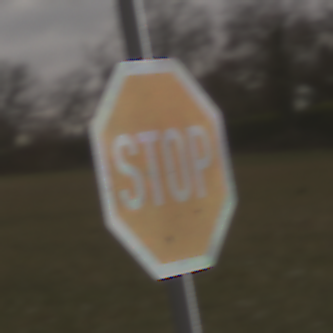
Verkehrszeichen: Stop
Umgebung: Outdoor, Nature
Tageszeit: Midday
Wetter: Overcast
Licht: Natural
Jahreszeit: NotSpecified
Kontrast: LowContrast